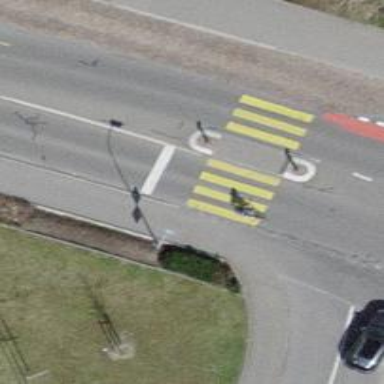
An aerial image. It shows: Uncontrolled zebra crossing with pedestrian island.